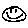
Label: smiley face